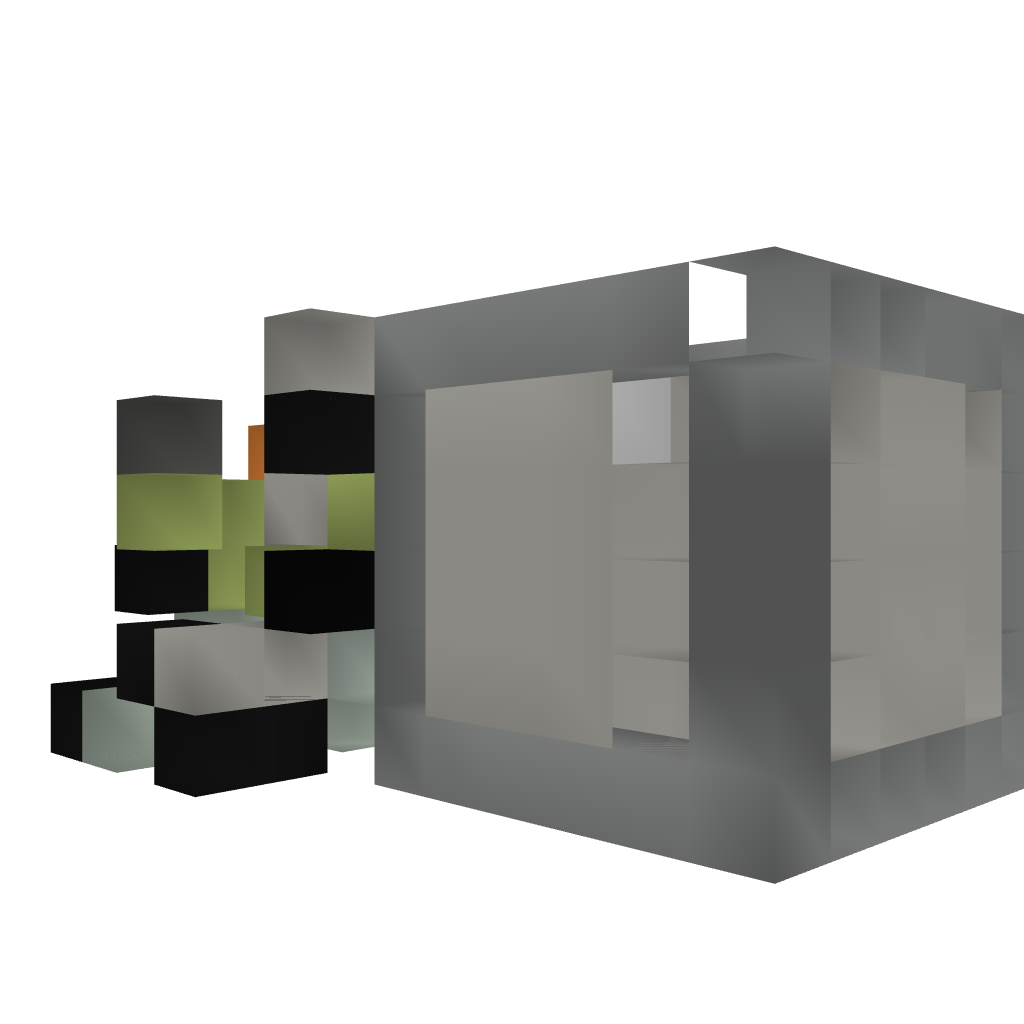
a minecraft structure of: Elykdez's Underwater Airlock